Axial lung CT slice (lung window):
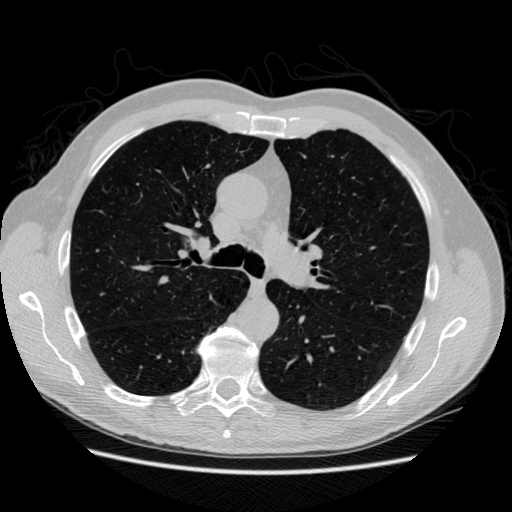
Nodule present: no